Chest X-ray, AP view. Patient: 63 years old, sex M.
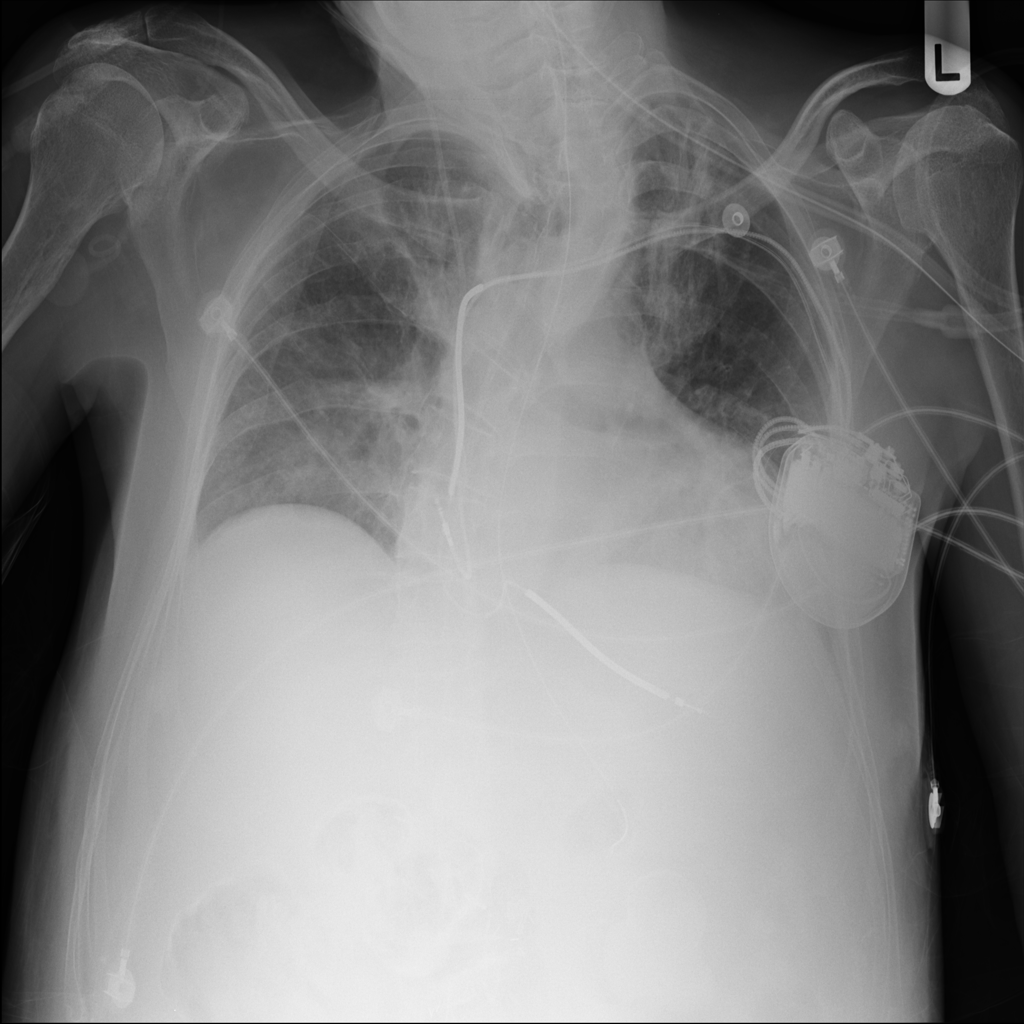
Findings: Effusion, Infiltration